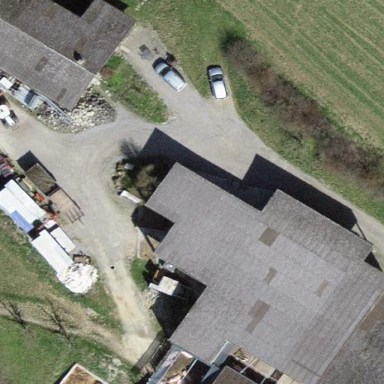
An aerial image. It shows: Farmyard in rural farm setting.